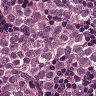
Metastatic tissue present: yes